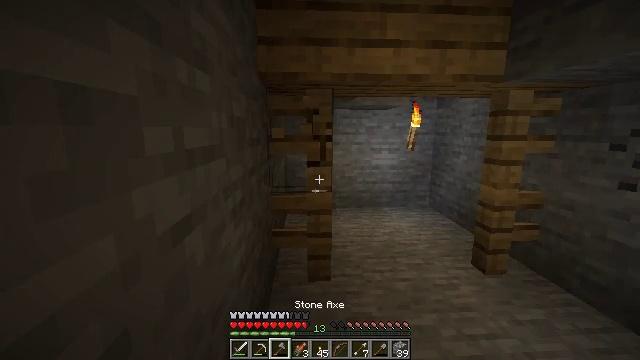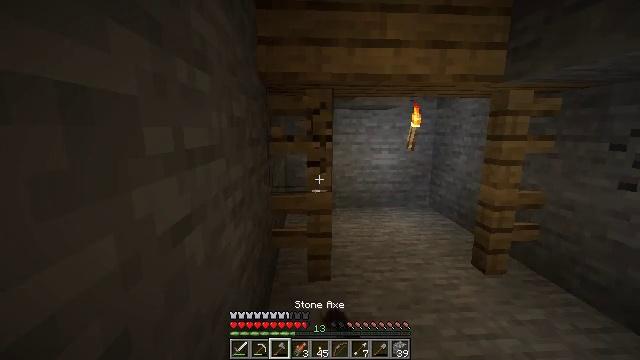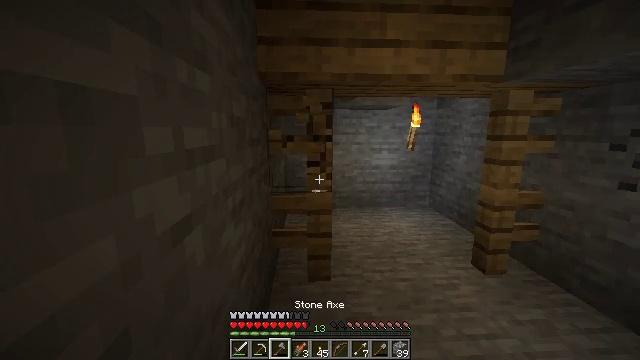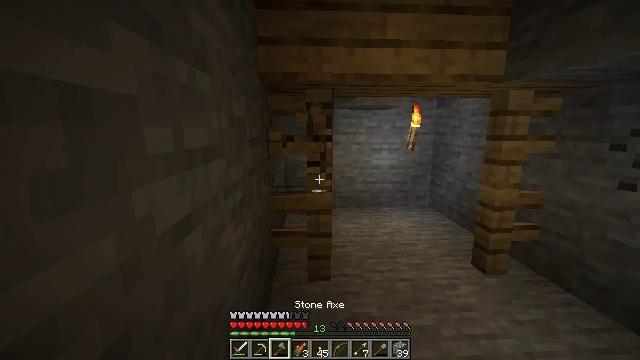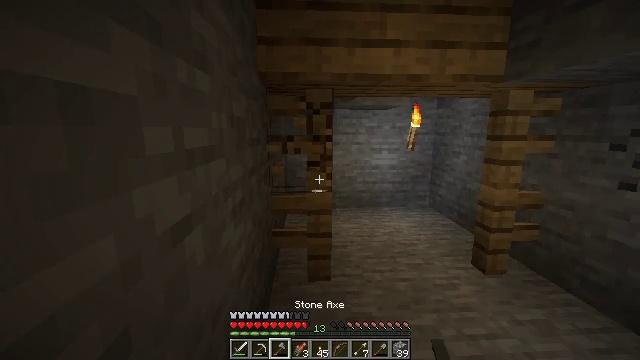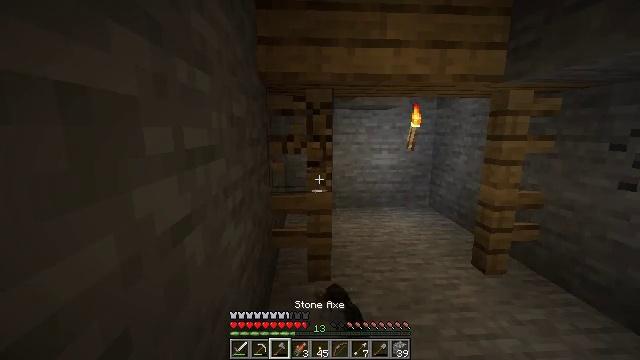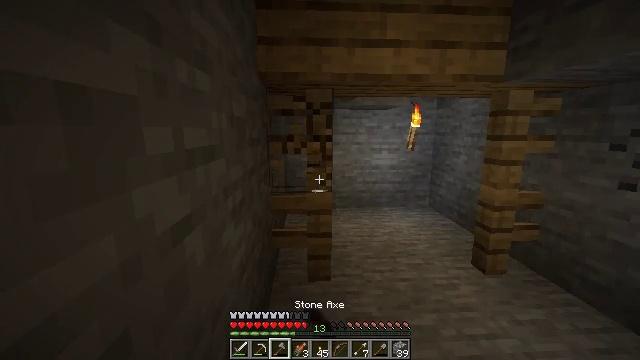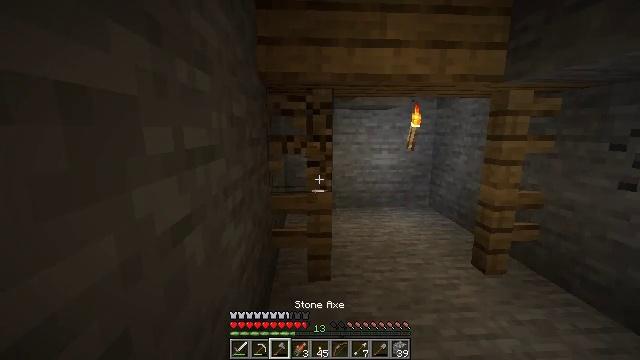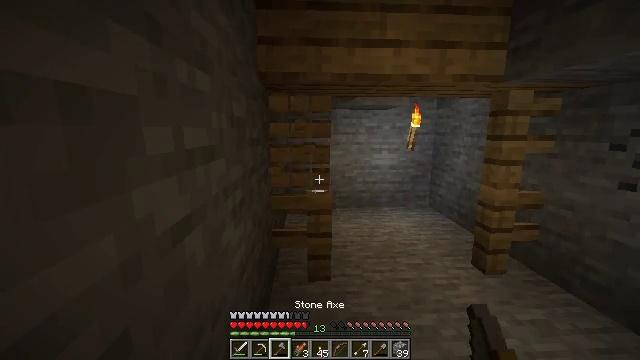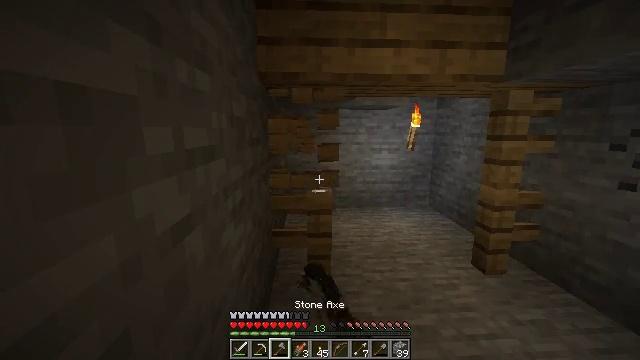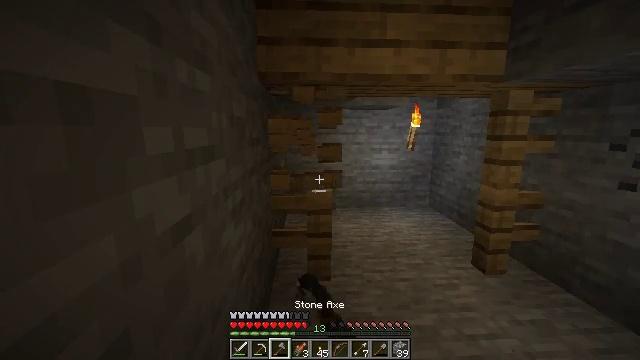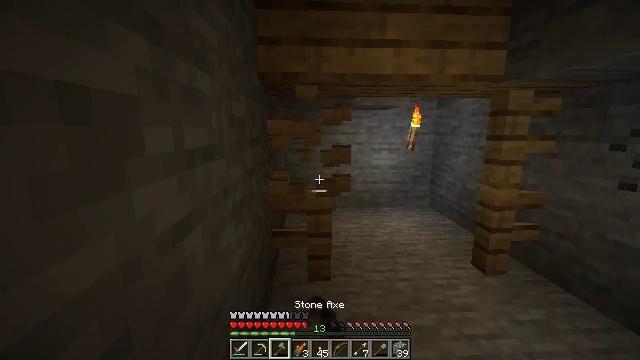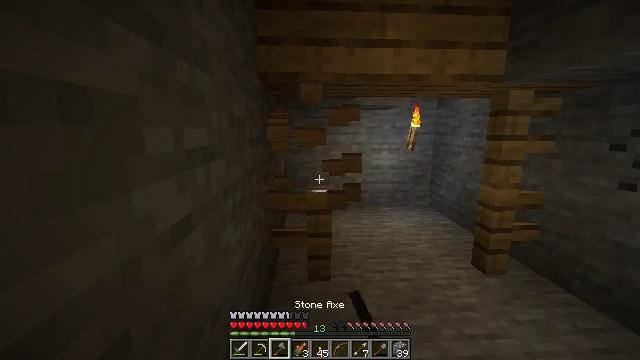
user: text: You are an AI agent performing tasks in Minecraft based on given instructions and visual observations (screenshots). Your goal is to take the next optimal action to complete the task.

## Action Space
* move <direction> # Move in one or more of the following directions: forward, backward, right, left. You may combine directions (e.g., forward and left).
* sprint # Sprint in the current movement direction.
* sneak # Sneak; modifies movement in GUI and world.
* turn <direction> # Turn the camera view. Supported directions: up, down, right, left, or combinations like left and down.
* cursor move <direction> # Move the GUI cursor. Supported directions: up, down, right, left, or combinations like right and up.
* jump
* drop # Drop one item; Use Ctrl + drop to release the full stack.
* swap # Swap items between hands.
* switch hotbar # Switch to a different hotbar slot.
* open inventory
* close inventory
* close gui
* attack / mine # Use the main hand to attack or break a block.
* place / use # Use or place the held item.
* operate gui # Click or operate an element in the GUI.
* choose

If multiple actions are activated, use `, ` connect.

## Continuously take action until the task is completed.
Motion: motion action
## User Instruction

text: Mine the oak fence from the structure.
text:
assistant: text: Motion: attack / mine
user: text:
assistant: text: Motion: attack / mine
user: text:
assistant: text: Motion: attack / mine
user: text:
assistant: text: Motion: attack / mine
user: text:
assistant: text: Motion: attack / mine
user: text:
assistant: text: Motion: attack / mine
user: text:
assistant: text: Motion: attack / mine
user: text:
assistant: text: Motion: attack / mine
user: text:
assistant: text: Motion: attack / mine
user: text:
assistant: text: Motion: attack / mine
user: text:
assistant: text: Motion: attack / mine
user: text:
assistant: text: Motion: attack / mine
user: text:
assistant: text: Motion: attack / mine